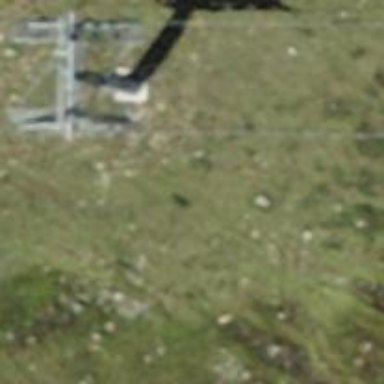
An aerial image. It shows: Pylon used for aerialway.